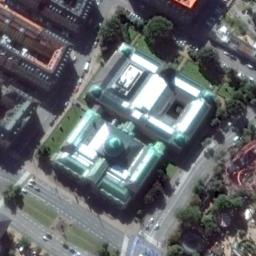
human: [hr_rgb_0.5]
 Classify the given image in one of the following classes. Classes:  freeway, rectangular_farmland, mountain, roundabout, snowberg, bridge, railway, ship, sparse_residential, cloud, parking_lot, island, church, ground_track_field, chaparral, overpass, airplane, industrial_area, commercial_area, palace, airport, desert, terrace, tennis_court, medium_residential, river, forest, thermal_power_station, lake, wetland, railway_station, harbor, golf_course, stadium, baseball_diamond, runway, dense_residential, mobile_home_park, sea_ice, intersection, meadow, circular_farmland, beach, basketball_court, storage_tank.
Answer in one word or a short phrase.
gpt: church